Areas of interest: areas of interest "Park and greenspace"
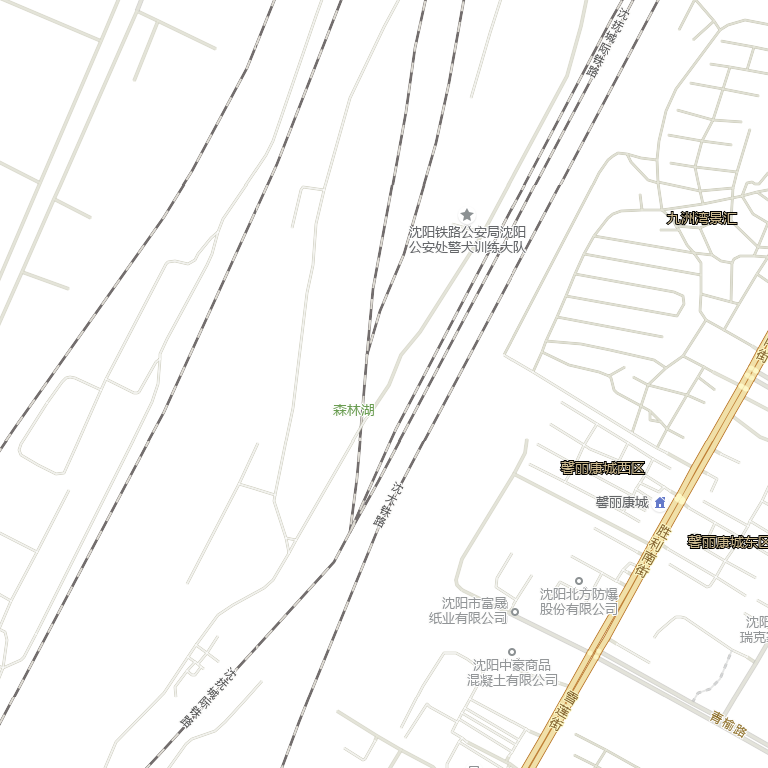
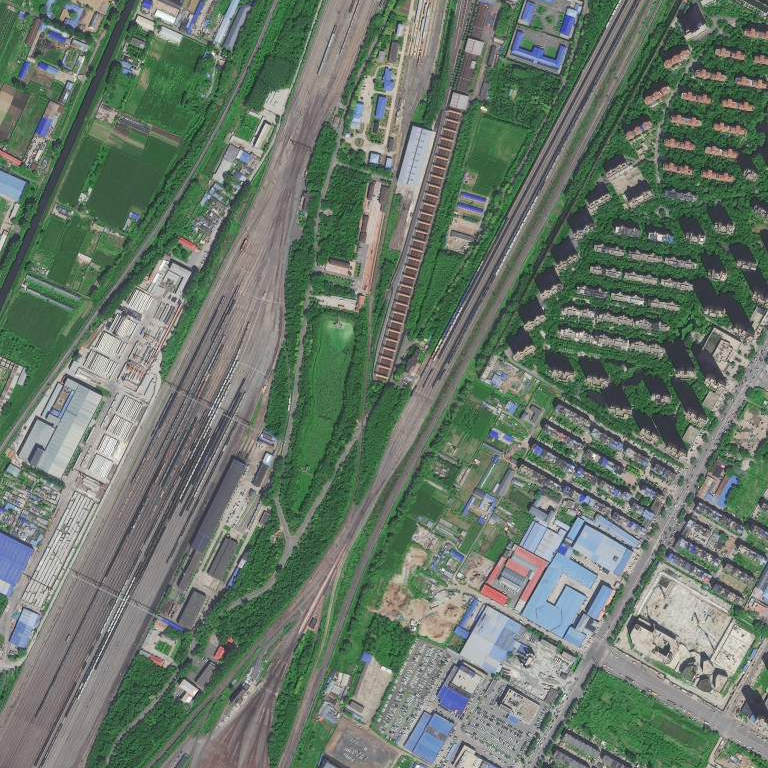